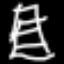
Label: The Eiffel Tower